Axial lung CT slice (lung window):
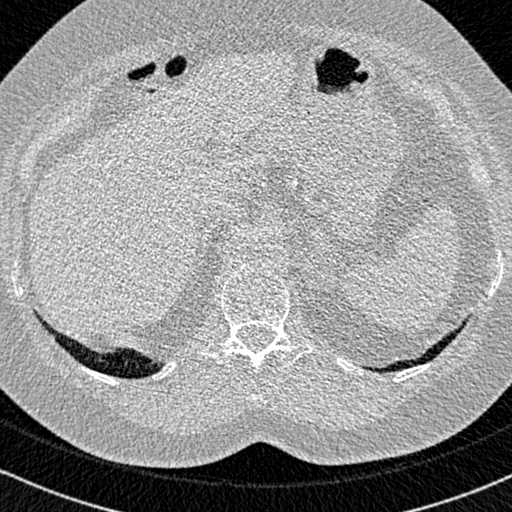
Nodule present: no